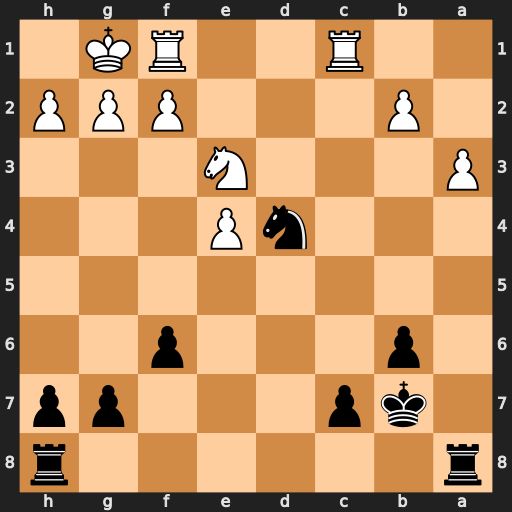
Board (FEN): r6r/1kp3pp/1p3p2/8/3nP3/P3N3/1P3PPP/2R2RK1
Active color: b
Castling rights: -
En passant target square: -
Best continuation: Ne2+ Kh1 Nxc1